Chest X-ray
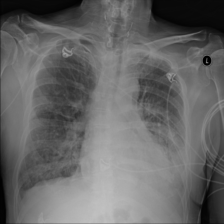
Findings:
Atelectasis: positive
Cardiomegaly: negative
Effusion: negative
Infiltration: negative
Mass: negative
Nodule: negative
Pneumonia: negative
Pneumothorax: negative
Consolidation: negative
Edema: negative
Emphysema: negative
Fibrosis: negative
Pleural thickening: negative
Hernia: negative